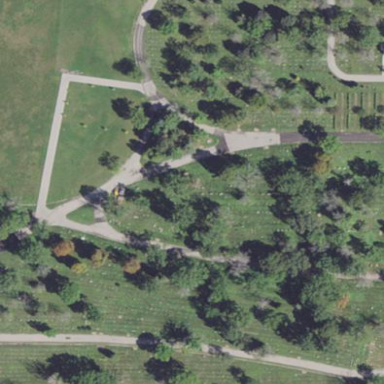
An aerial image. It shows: Cemetery.